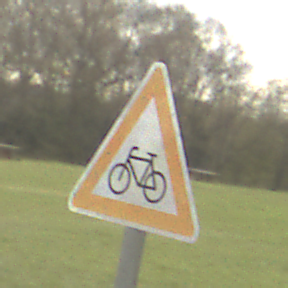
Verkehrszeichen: RadverkehrRechts
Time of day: MorningAfternoon
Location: Outdoor (Suburban)
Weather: Overcast
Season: NotSpecified
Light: Natural